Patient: sex M, age 74
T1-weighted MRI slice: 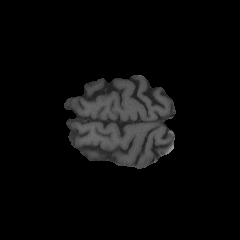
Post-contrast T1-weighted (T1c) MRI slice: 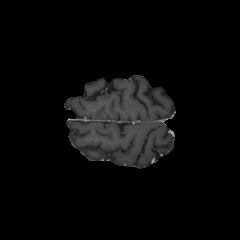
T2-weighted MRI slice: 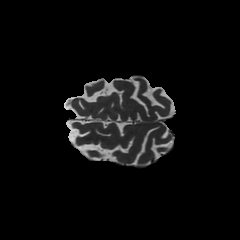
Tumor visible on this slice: no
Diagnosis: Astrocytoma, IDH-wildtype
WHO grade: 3